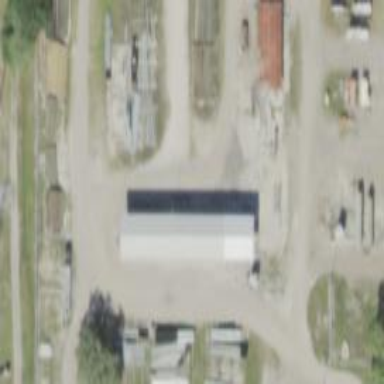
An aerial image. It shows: Industrial building.